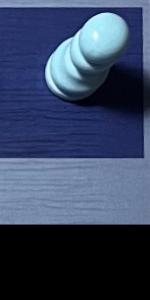
Label: Empty